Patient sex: F
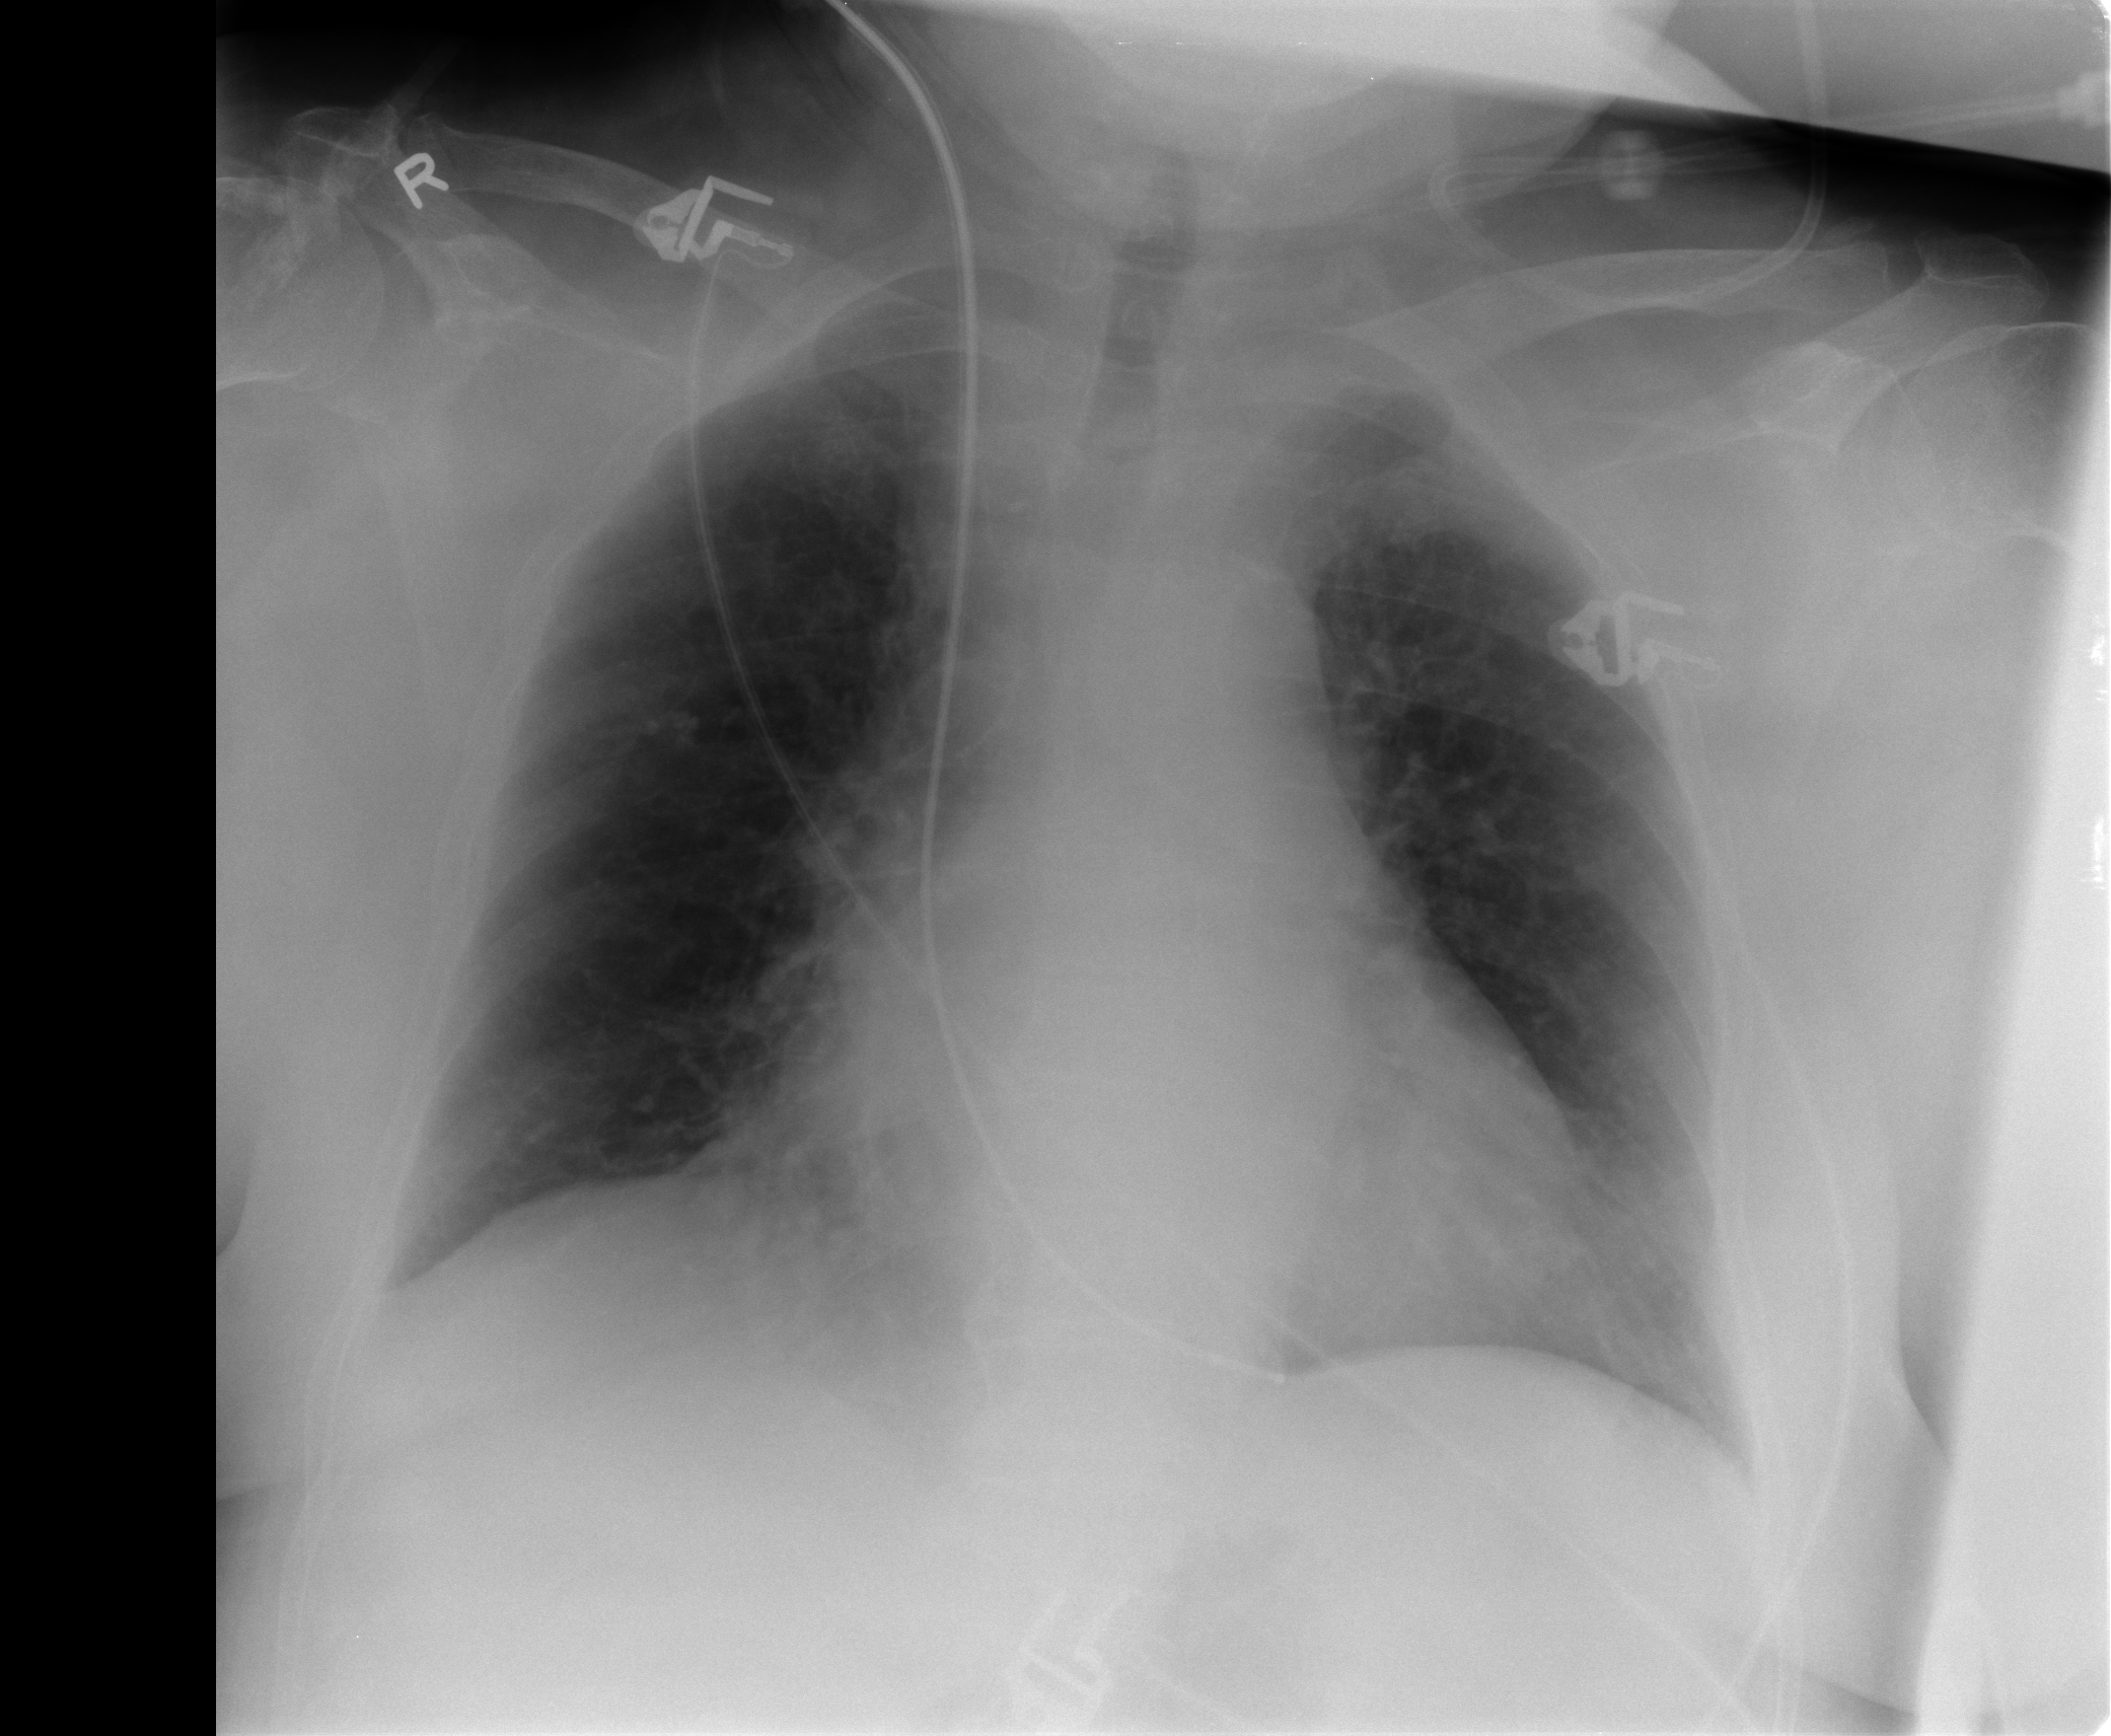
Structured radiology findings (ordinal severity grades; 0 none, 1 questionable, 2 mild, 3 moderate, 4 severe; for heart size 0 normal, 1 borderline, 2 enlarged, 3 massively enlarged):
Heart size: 1
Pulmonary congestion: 0
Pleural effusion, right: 0
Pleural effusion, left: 1
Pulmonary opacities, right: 0
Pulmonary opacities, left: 0
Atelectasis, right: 0
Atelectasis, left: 0